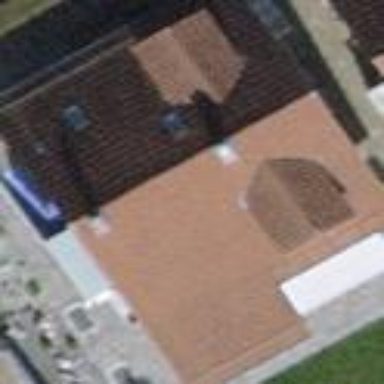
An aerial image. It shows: Gabled house with the roof oriented across.